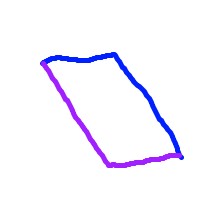
Shape: parallelogram